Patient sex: M
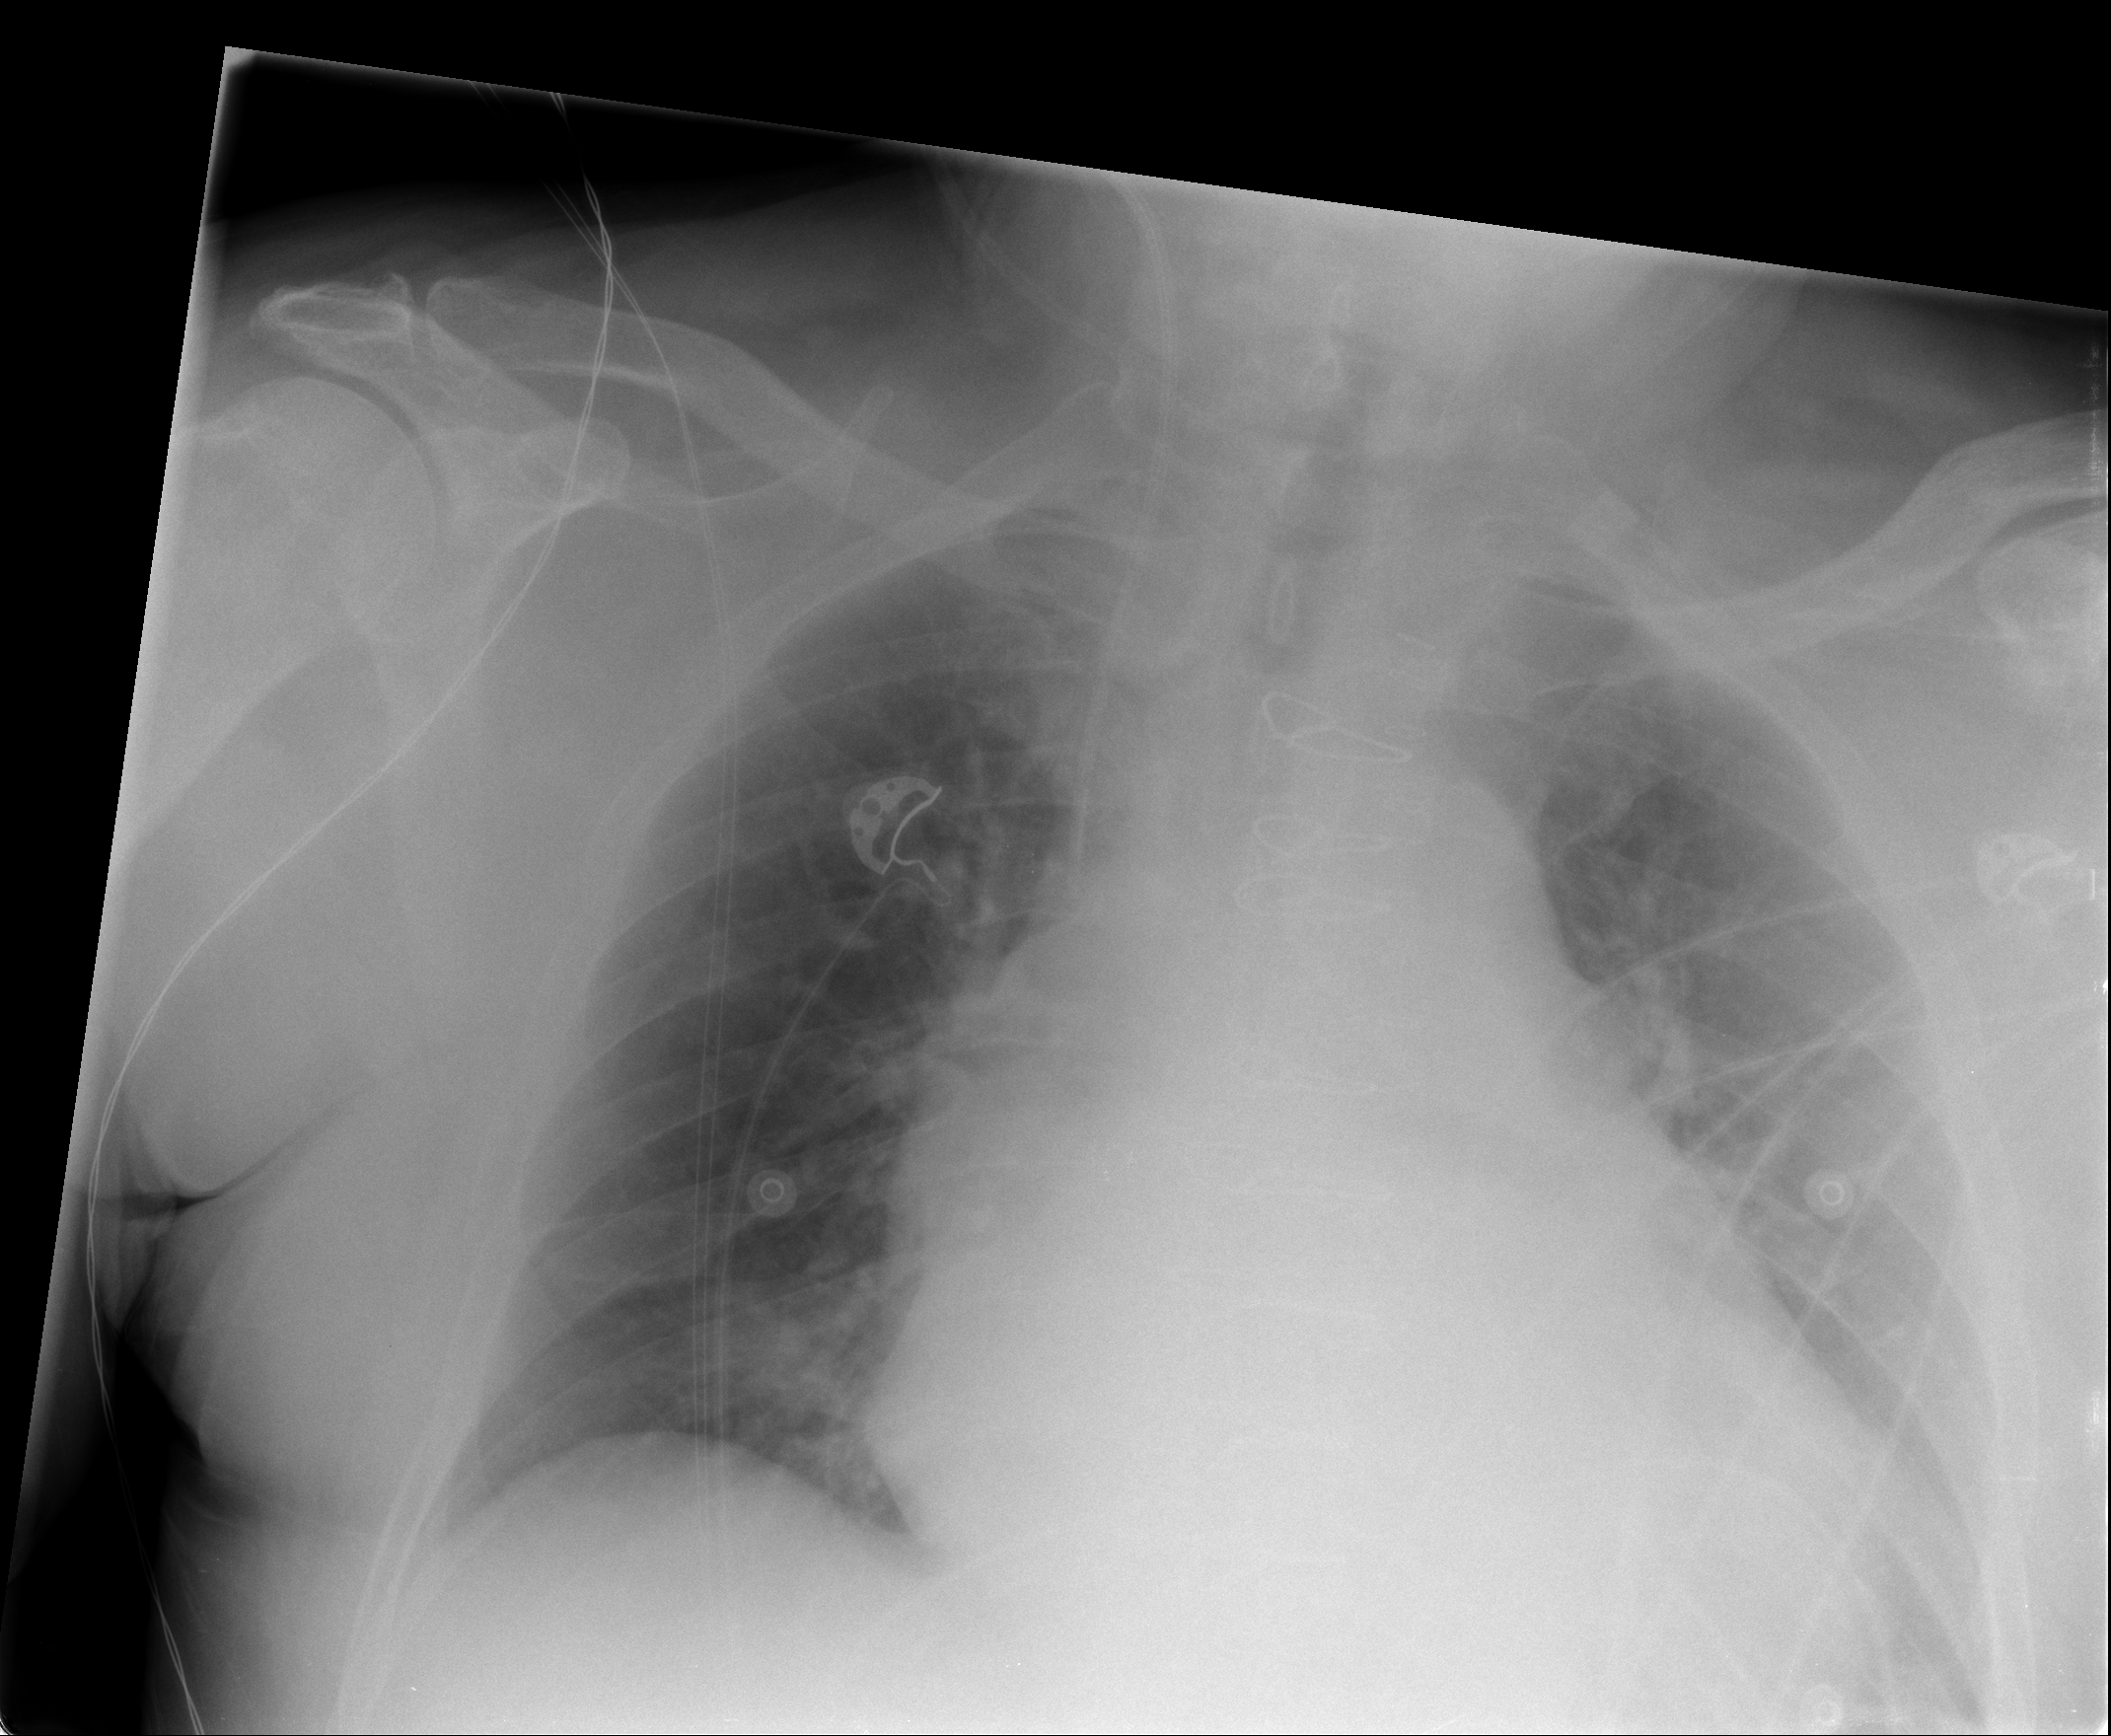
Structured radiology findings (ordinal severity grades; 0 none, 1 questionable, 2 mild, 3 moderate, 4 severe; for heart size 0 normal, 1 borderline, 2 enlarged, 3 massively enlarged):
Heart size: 2
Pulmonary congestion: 0
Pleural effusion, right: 0
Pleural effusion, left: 0
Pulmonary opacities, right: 0
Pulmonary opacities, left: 0
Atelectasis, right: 0
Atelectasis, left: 1